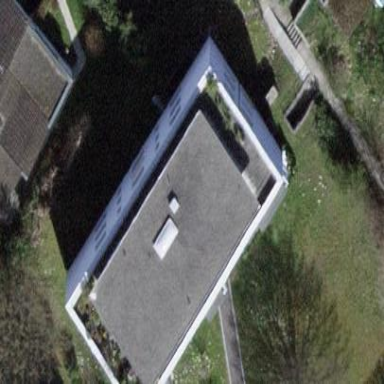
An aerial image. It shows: Building with flat roof.